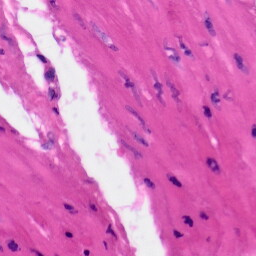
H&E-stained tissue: Skin